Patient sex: F
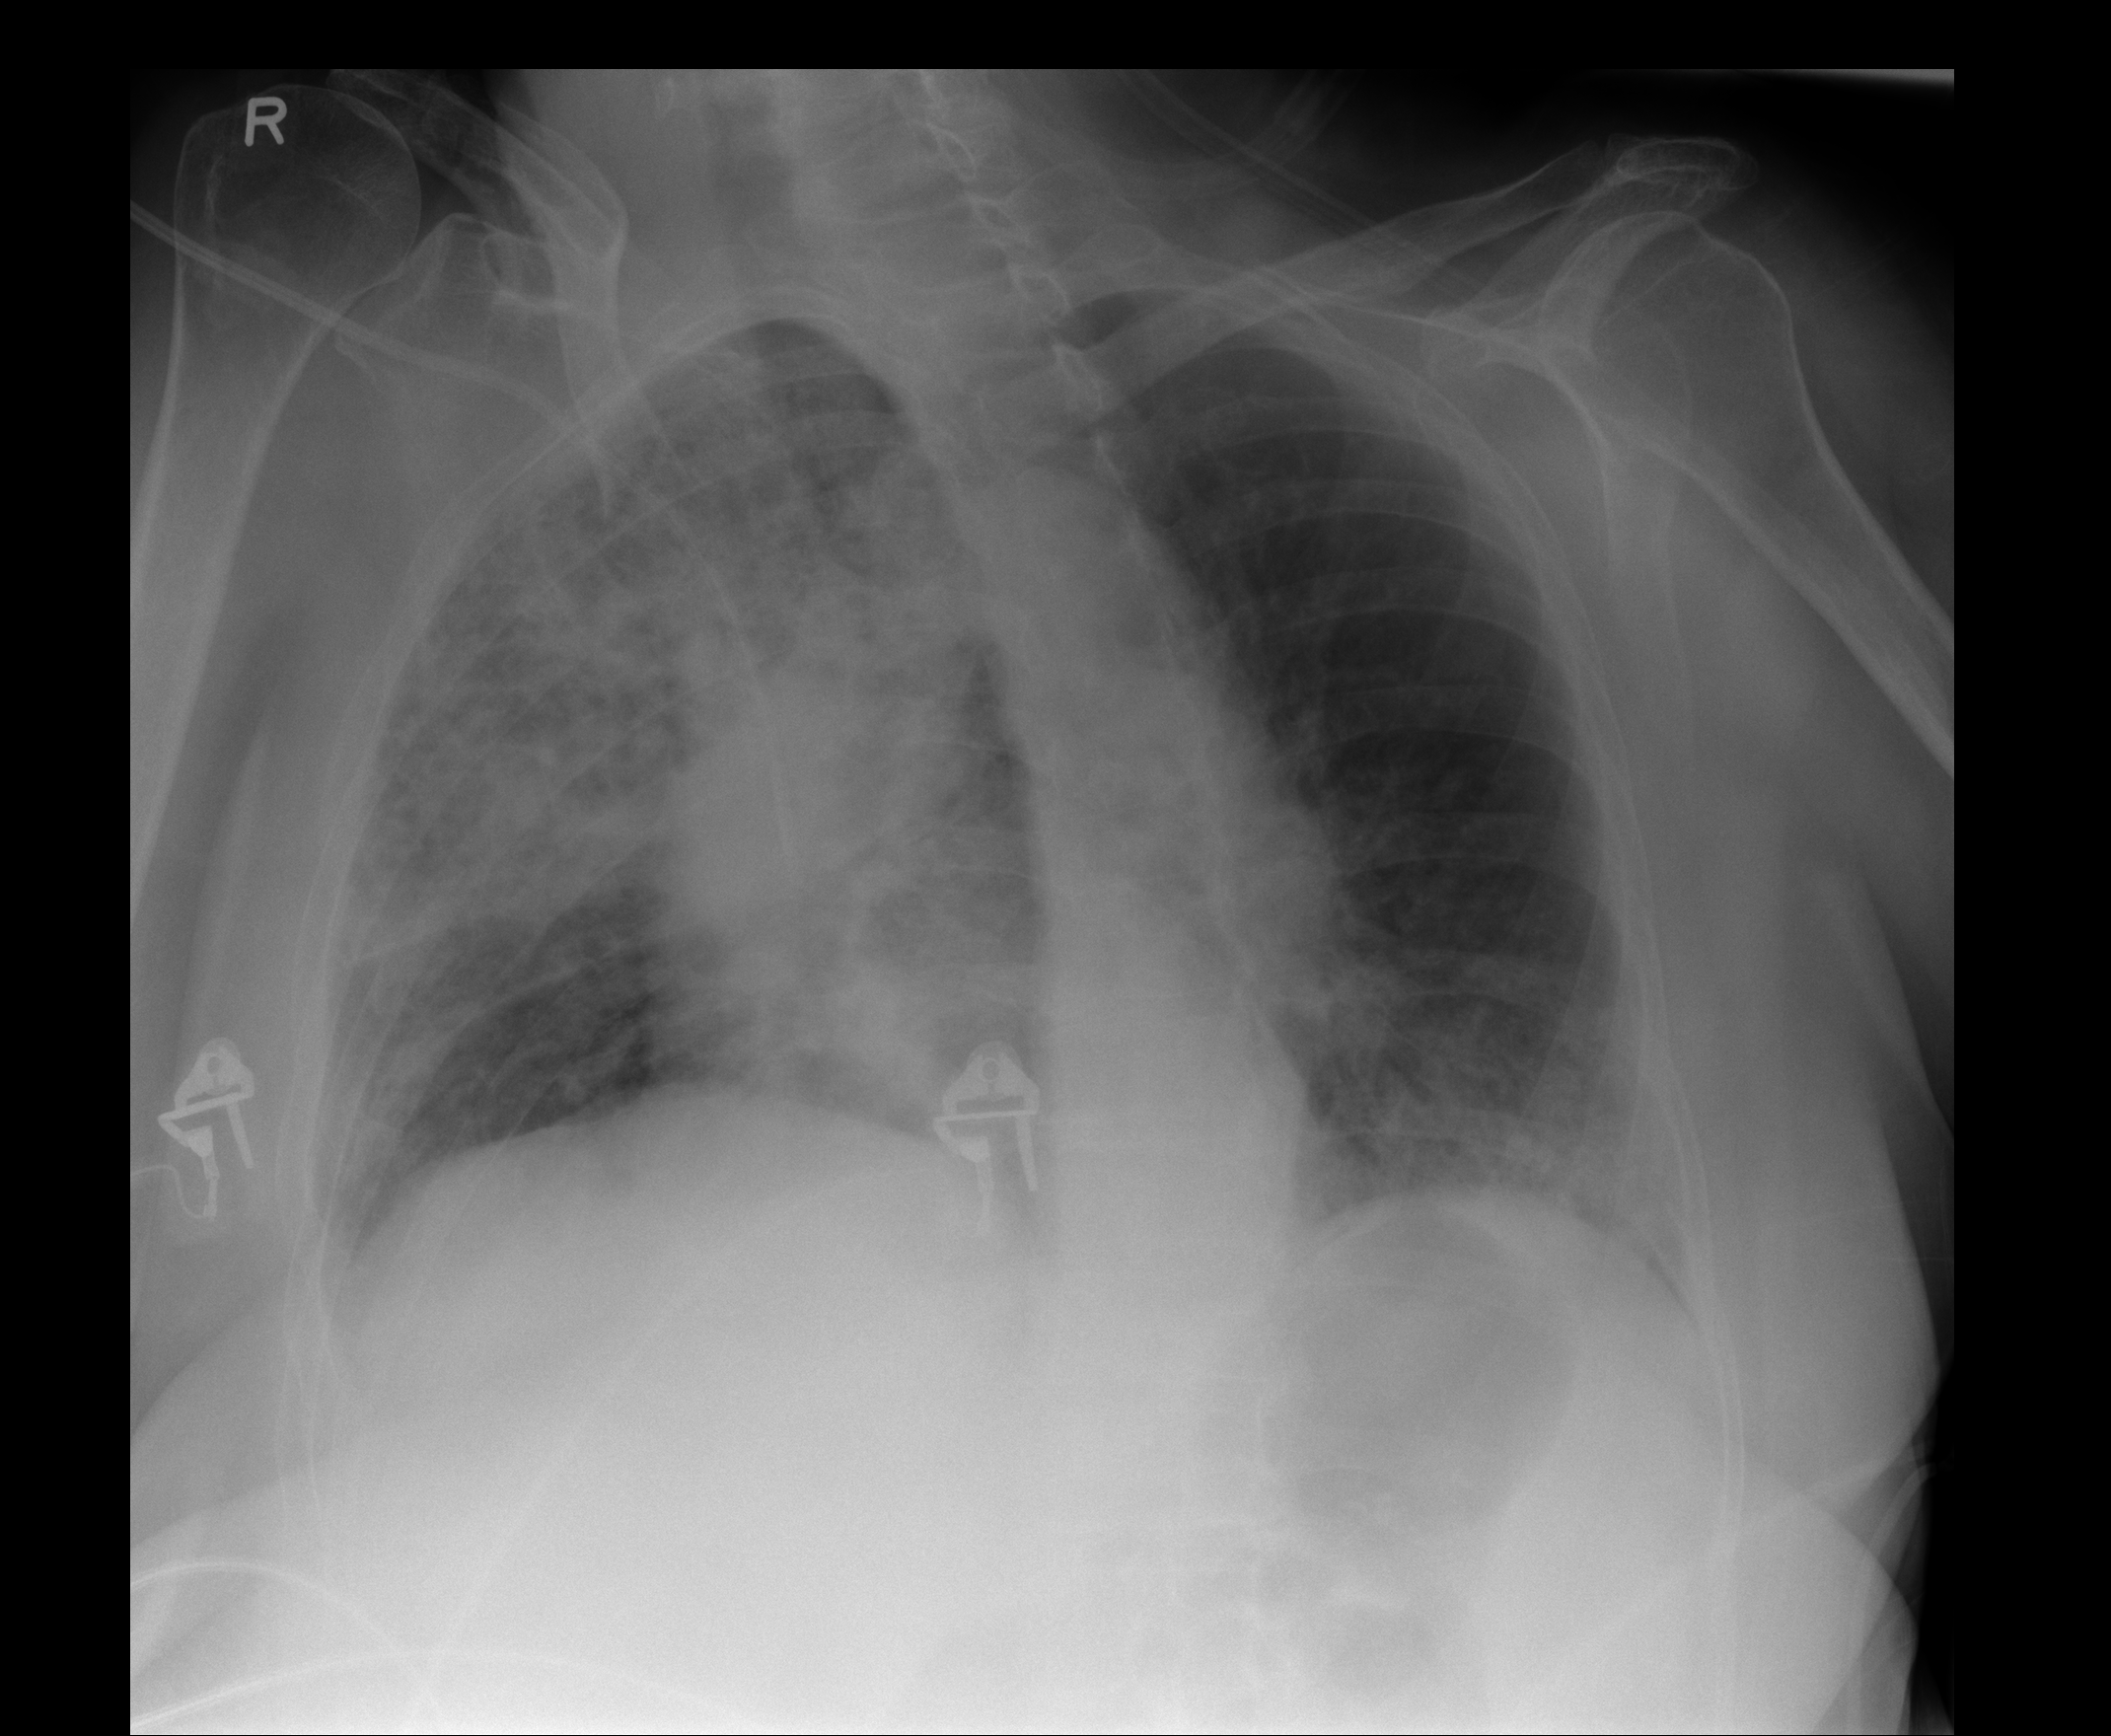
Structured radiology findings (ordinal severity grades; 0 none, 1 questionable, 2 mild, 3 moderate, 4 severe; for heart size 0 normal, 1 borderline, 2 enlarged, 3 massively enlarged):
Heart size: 0
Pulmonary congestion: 0
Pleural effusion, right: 1
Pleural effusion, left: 0
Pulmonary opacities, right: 3
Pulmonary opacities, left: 2
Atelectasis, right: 1
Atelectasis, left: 1